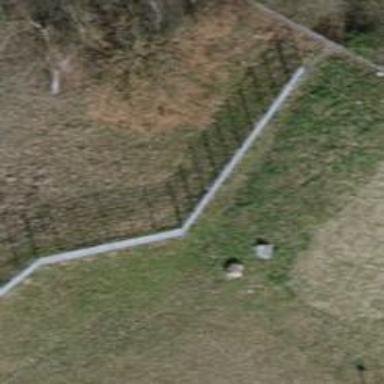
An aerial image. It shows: Fence is in the image.